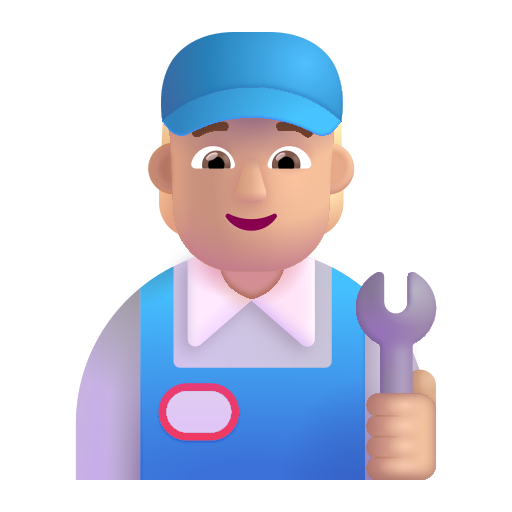
mechanic color  light